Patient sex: M
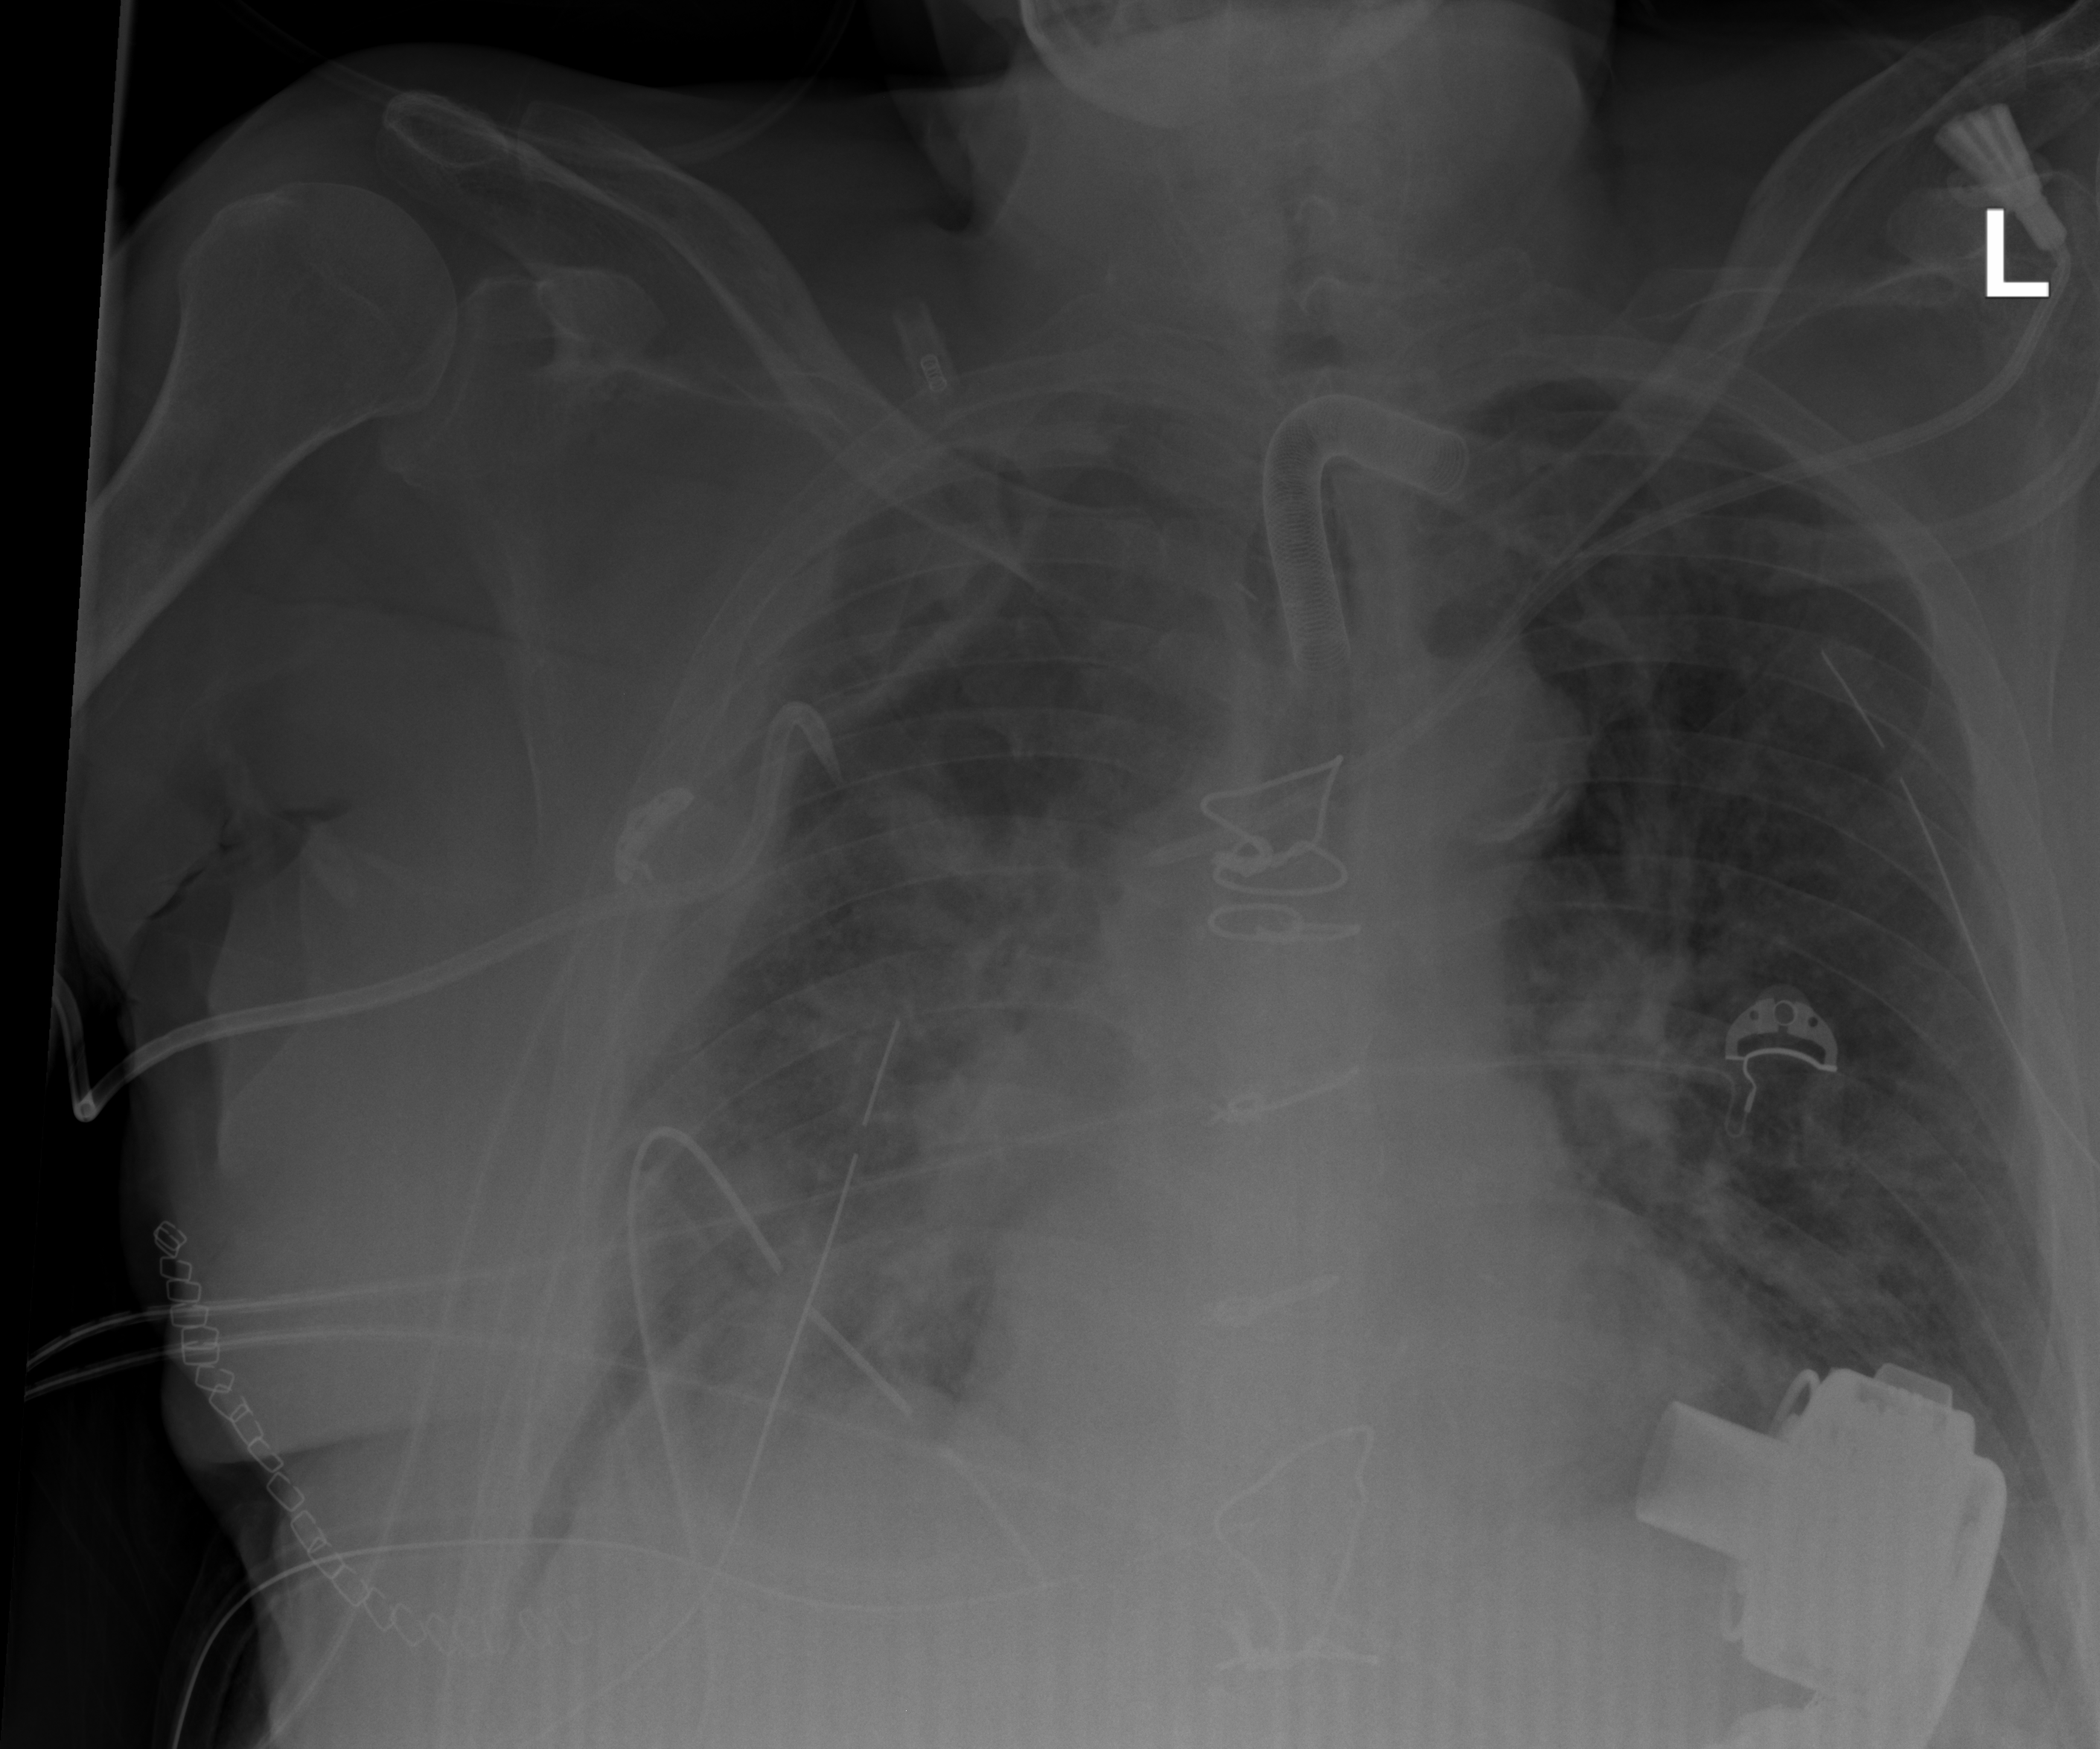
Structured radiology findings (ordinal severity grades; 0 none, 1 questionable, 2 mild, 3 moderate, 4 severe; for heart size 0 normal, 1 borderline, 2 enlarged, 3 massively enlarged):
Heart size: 0
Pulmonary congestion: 2
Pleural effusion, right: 2
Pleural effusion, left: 2
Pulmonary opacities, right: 3
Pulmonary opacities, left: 2
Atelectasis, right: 3
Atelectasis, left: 2